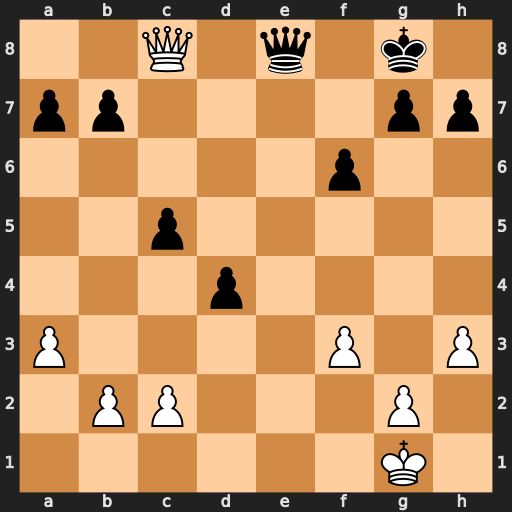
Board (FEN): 2Q1q1k1/pp4pp/5p2/2p5/3p4/P4P1P/1PP3P1/6K1
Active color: w
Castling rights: -
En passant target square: -
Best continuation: Qxe8#